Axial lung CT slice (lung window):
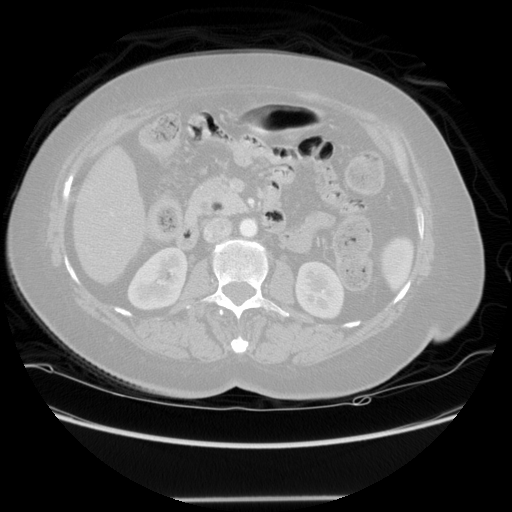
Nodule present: no